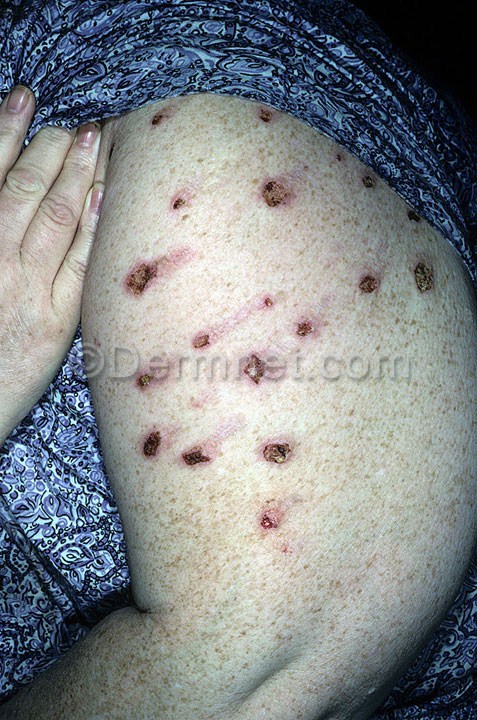
Disease: Eczema Photos